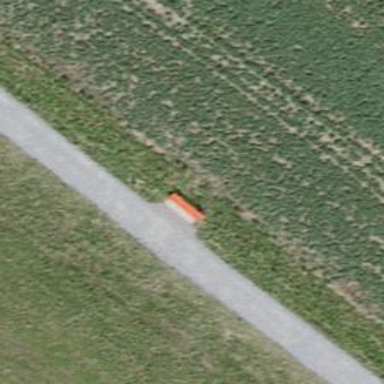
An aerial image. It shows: Red bench.